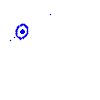
Particle: kaon